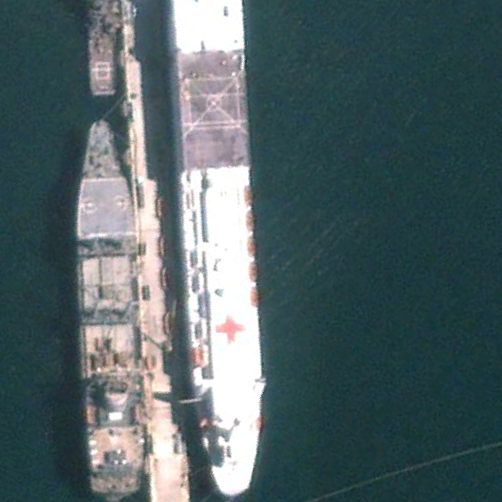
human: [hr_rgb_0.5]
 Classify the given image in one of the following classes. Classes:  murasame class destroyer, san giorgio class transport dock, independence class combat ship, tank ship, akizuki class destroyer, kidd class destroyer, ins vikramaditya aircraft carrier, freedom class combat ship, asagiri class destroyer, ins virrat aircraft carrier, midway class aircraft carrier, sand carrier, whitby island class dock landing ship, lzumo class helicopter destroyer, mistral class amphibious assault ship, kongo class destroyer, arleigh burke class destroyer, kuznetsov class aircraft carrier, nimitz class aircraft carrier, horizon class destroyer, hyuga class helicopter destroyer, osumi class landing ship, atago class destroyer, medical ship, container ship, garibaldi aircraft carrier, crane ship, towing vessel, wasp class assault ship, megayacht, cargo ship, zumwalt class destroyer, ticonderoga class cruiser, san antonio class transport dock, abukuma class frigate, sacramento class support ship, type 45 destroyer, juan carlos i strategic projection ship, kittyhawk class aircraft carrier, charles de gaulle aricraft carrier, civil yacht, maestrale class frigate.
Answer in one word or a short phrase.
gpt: Medical ship